Question: I have a model Booking with the fields shipping_address and billing_address, both of the model Address.
I now want to print them to the same form which basically works pretty well, the problem is the fields of both models have the same IDs. For example the field "zip" in the shipping_address has the id "zip" and the "zip" in billing_address also has "zip" as its id.
If I now fill out the form, it validates both of the fields at the same time while only one of them is actually true.

I've already changed the names of the fields to Shippping_Address['zip'] and Billing_Address['zip'] therefore the controller is able to recognize both models.
Here's how the fields are printed:
'''
<?= $form->field($billing_address, 'address_line_1')->textInput(['maxlength' => 45, 'name'=> 'Billing_Address[address_line1]']); ?>
<?= $form->field($billing_address, 'address_line_2')->textInput(['maxlength' => 45, 'name'=> 'Billing_Address[address_line2]']) ?>
<?= $form->field($billing_address, 'zip')->textInput(['maxlength' => 11, 'name'=> 'Billing_Address[zip]']) ?>
<?= $form->field($billing_address, 'city')->textInput(['maxlength' => 45, 'name'=> 'Billing_Address[city]']) ?>
<?= $form->field($billing_address, 'country')->textInput(['maxlength' => 45, 'name'=> 'Billing_Address[country]']) ?>
<?= $form->field($shipping_address, 'address_line_1')->textInput(['maxlength' => 45, 'name'=> 'Shipping_Address[address_line1]']); ?>
<?= $form->field($shipping_address, 'address_line_2')->textInput(['maxlength' => 45, 'name'=> 'Shipping_Address[address_line2]']) ?>
<?= $form->field($shipping_address, 'zip')->textInput(['maxlength' => 11, 'name'=> 'Shipping_Address[zip]']) ?>
<?= $form->field($shipping_address, 'city')->textInput(['maxlength' => 45, 'name'=> 'Shipping_Address[city]']) ?>
<?= $form->field($shipping_address, 'country')->textInput(['maxlength' => 45, 'name'=> 'Shipping_Address[country]']) ?>
'''
Edit: After implementing the answer of tony:
'''
<?= $form->field(
$shipping_address,
'address_line_1',
[
'selectors' => [
'input' => '#shipping-address_line_1',
'container' => '.shipping-address_line_1'
],
'options' =>
['class' => 'shipping-address_line_1']
])->textInput([
'maxlength' => 45,
'name'=> 'Shipping_Address[address_line1]',
'id'=>'shipping-address_line_1',
]); ?>
'''
I also changed the container class because it was the same as the one the other field had. Now the second field (with the code as shown above) is working perfectly. The problem is, the first field (with the code unchanged) is not validating anymore.
How could this be solved?
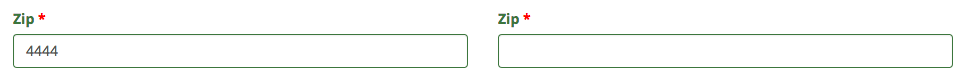
Answer: Because you use one model class for generating two sets of inputs at one page, yii2 generates identical rules for both of them. To separate validation you need to set attribute for each input that required validation in each of this sets manually. For your zip input field the solution will be next :
'''
//Billing
$form->field($billing_address, 'zip',
[
'selectors' => [
'input' => '#billing-zip',
'container' => '#billing-container',
],
'options' => ['id' => 'billing-container'],
])->textInput(['maxlength' => 11,
'name'=> 'Billing_Address[zip]',
'id'=>'billing-zip']);
//Shipping
$form->field($shipping_address, 'zip',
[
'selectors' => [
'input' => '#shipping-zip',
'container' => '#shipping-container',
],
'options' => ['id' => 'shipping-container'],
])->textInput(['maxlength' => 11,
'name'=> 'Shipping_Address[zip]',
'id'=>'shipping-zip']);
'''
As you can see we added custom attribute in options, and set corresponding selector for js validation in options. <URL>